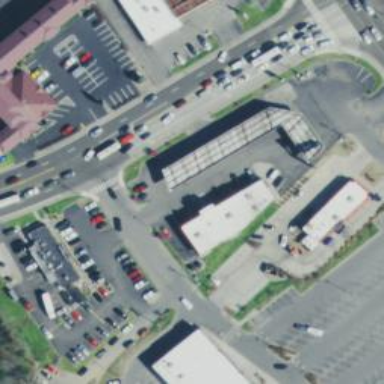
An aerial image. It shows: Convenience shop.